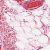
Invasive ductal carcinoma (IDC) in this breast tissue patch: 0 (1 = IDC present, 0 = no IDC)